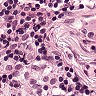
Metastatic tissue present: no